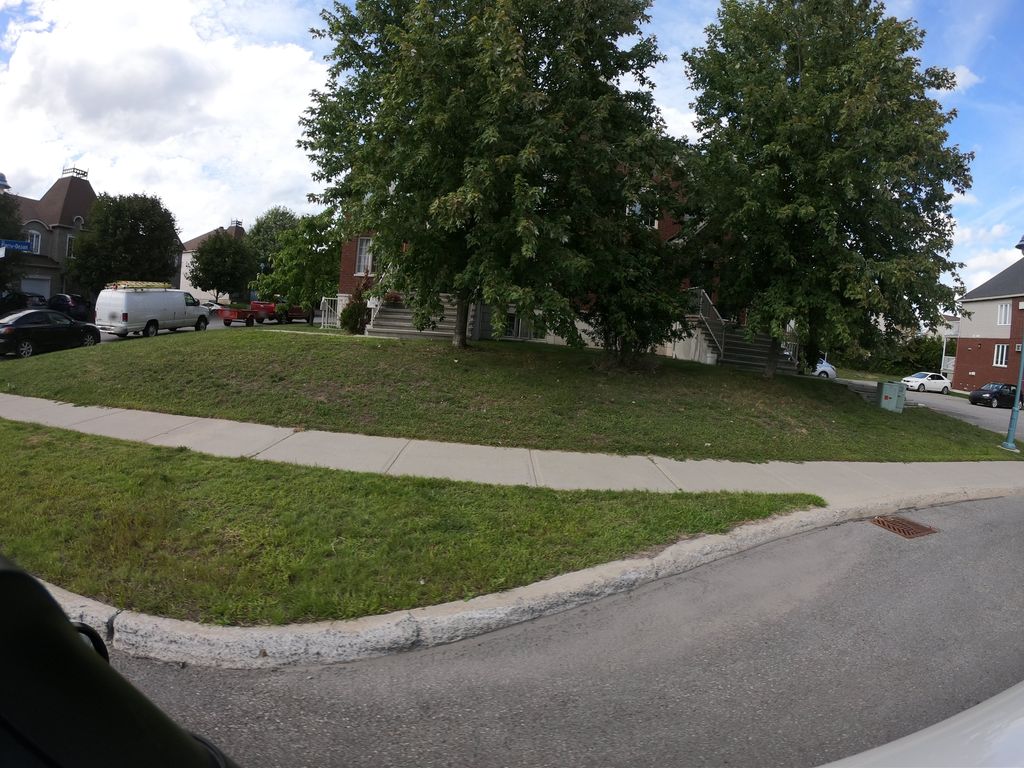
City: ottawa-gatineau